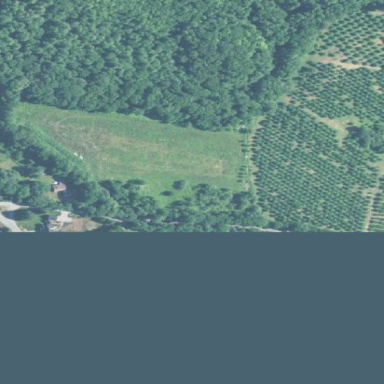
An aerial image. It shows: Orchard.